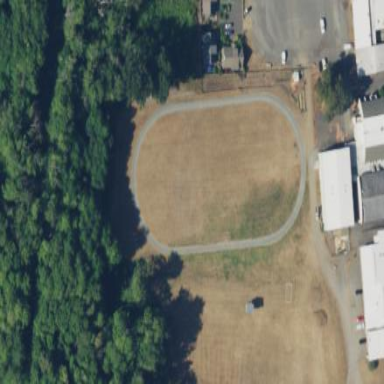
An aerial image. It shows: Athletic track located in leisure land area.